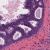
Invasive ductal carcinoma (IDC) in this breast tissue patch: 0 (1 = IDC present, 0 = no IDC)